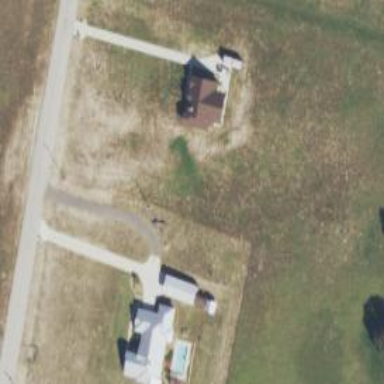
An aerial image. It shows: Driveway.